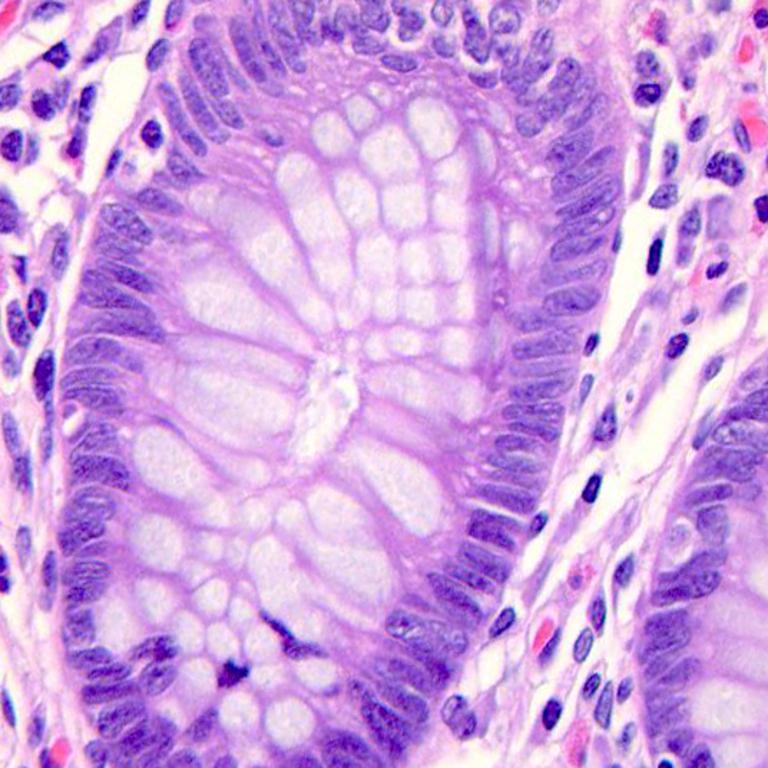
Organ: colon
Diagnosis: benign